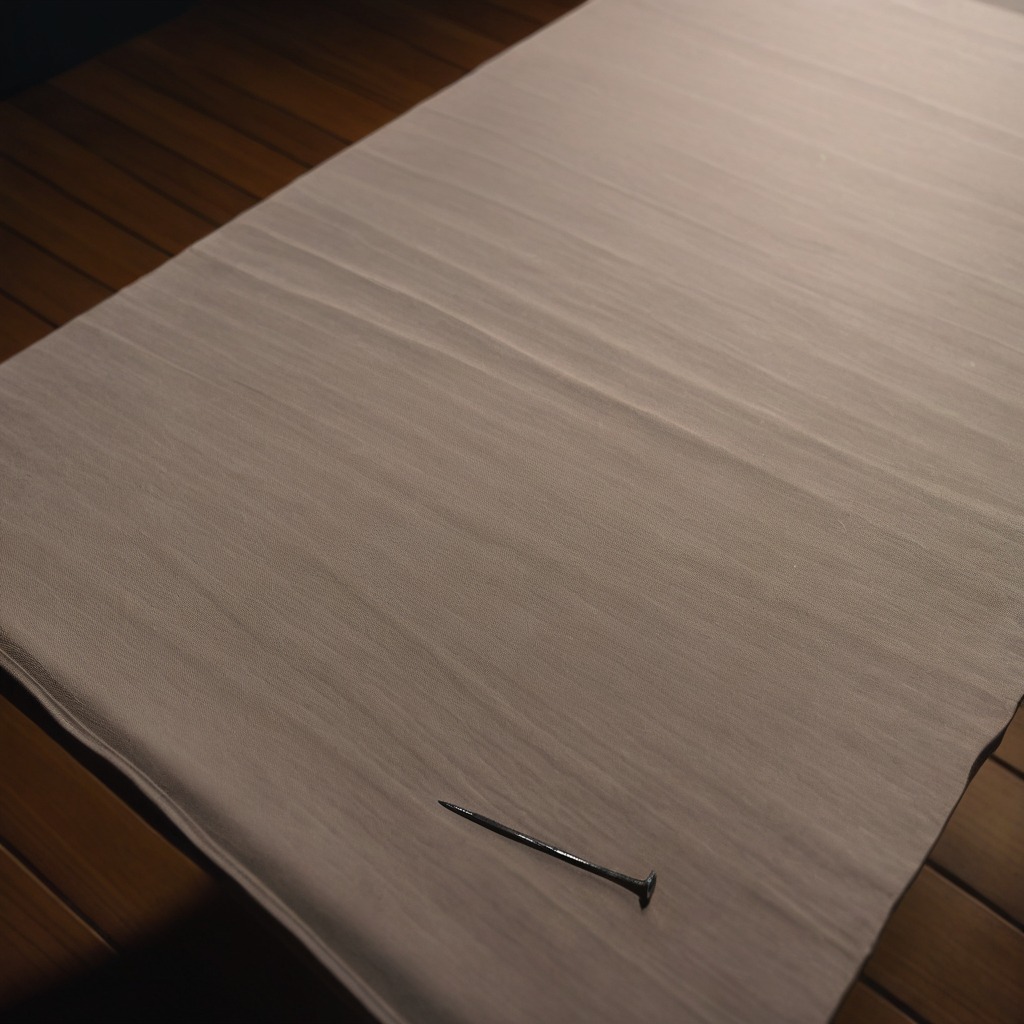
A nail is lying on a wooden table inside a workshop at night.